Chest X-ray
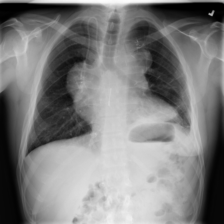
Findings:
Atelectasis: positive
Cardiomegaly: negative
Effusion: negative
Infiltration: negative
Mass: positive
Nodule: negative
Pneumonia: negative
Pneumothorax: negative
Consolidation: negative
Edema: negative
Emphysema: negative
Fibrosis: negative
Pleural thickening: negative
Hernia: negative